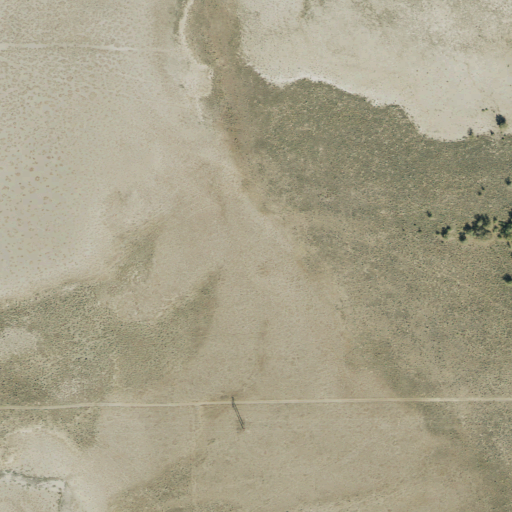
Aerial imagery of valley in Utah named Dead Man Gulch containing herbaceous wetlands, shrub, and woody wetlands